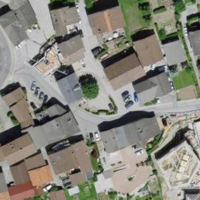
EUNIS habitat code: 54
Species observed at this site:
Campanula spicata